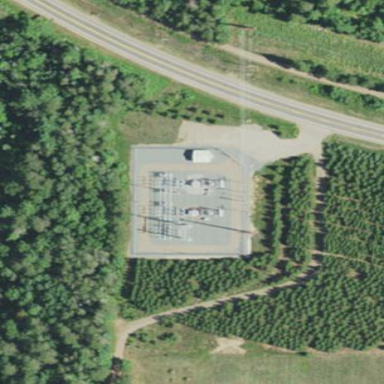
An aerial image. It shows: Power substation.